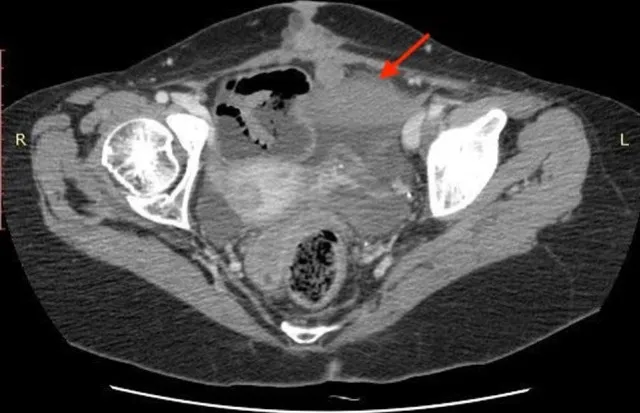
Median sub-umbilical laparocele.
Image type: radiology (ct)